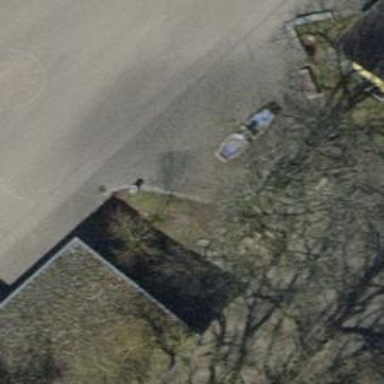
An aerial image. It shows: Fountain.